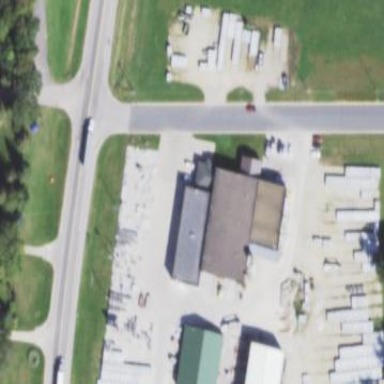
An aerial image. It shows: Industrial building.